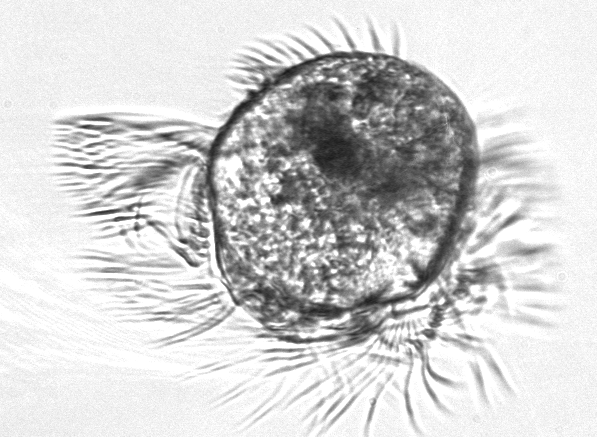
Label: Pelagostrobilidium